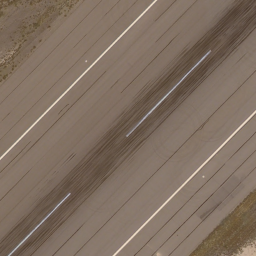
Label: runway